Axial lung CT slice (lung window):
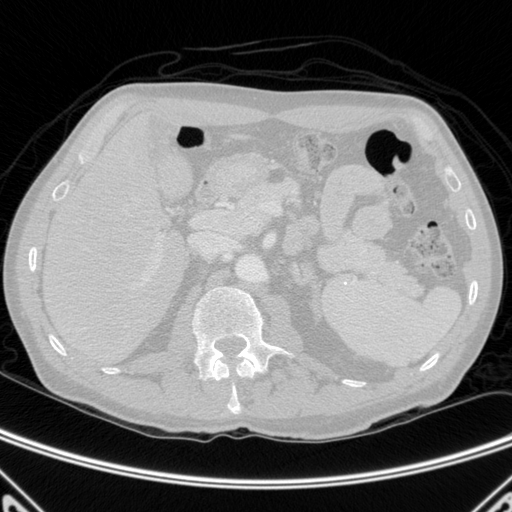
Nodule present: no